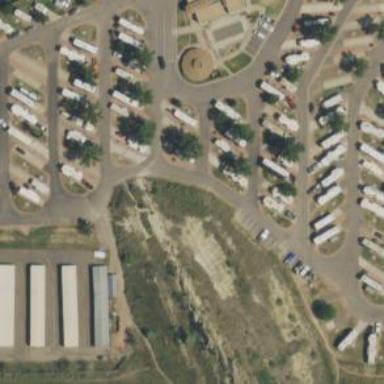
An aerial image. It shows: Caravan site with sanitary dump station.